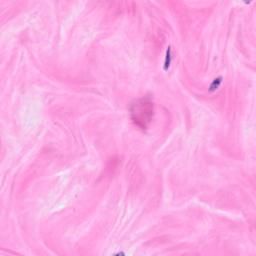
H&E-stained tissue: Breast